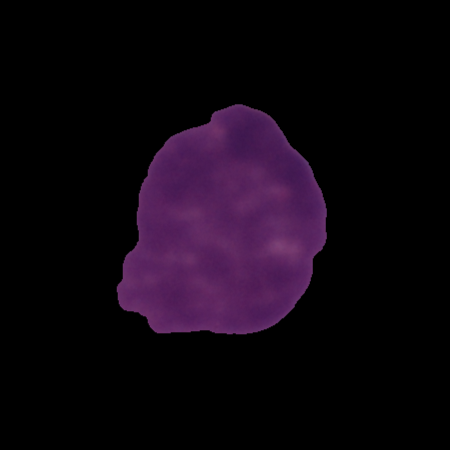
Label: cancer